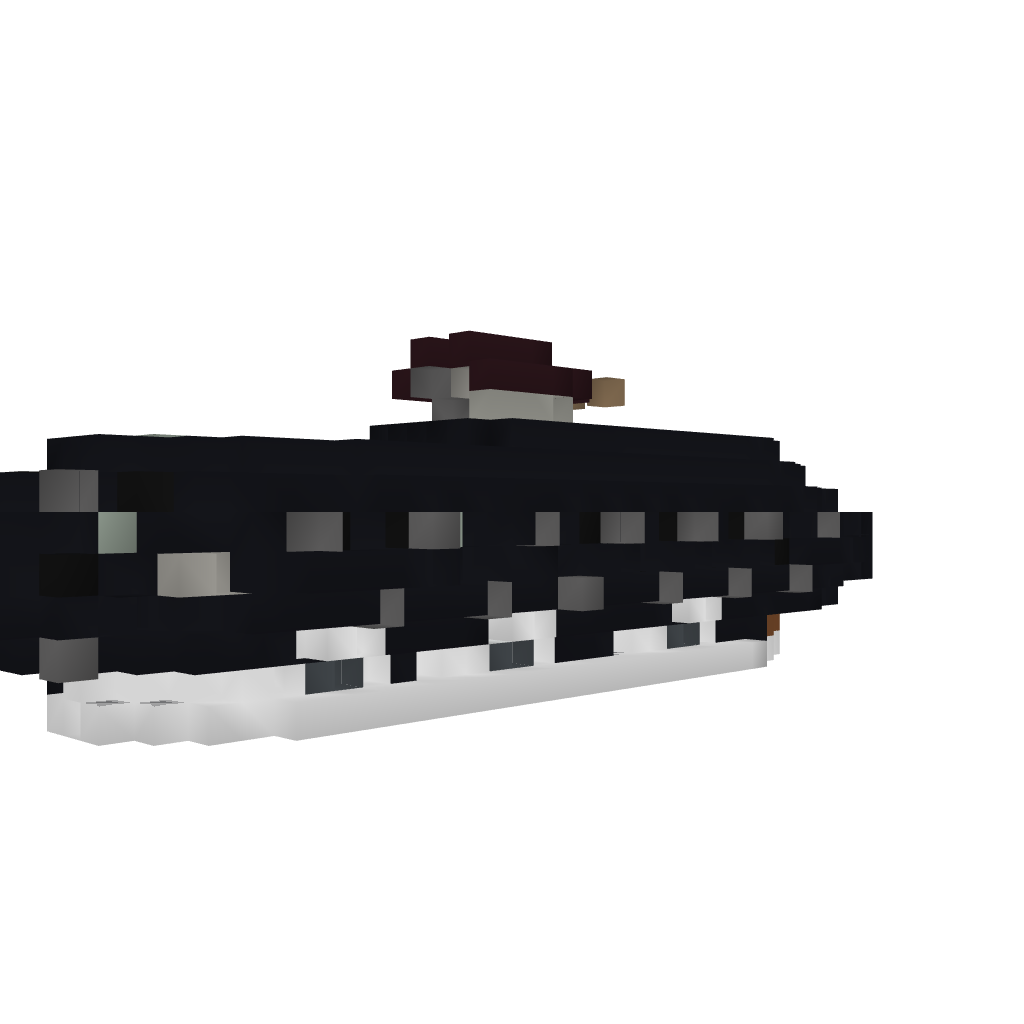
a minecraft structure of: Working Air Warship and Fighters - Trident Submersible Fighter Tender